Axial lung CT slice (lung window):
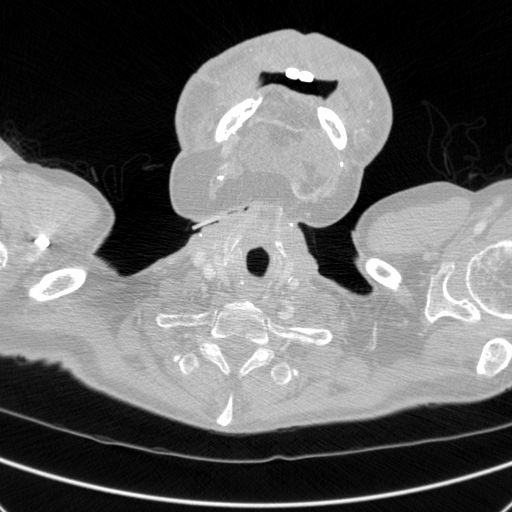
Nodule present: no